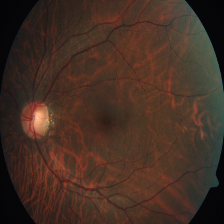
Diabetic retinopathy grade: Severe